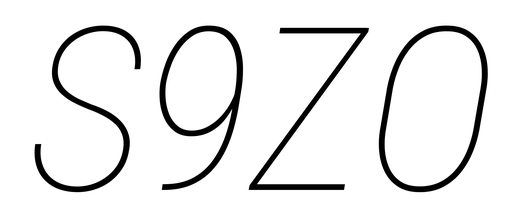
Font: Roboto-Italic_Condensed_Thin_Italic